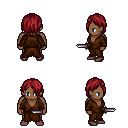
a pixel art fantasy rpg character, male body template, human, dark skin, brown robe, red pants, brunette bangs hairstyle, maroon shoes, dagger, four views (front, back, left, right), 2x2 character sprite sheet, small pixel art, hard edges, no anti-aliasing